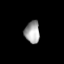
Tissue: lung
Cell type: Myeloid cells
Senescence score: 0.5521
Nuclear area (px): 325
Mean DAPI intensity: 163.769